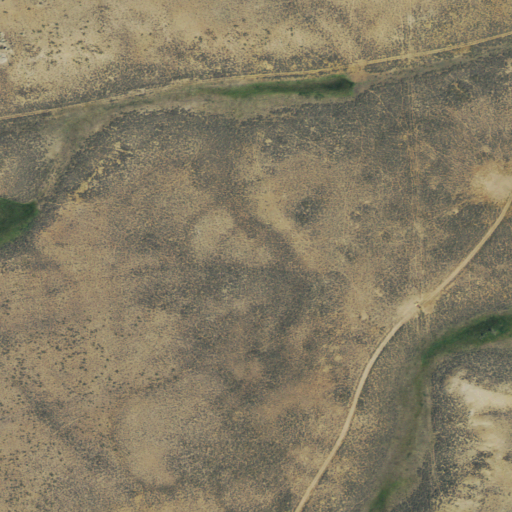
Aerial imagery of depression(s) in Colorado named Schisto Basin containing only shrub